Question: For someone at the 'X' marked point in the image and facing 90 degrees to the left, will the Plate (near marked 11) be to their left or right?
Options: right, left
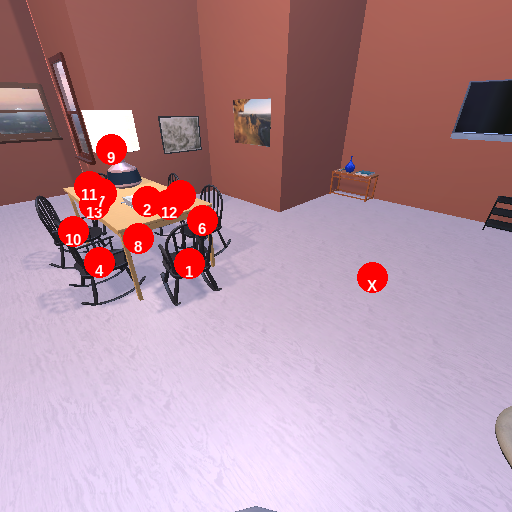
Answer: right